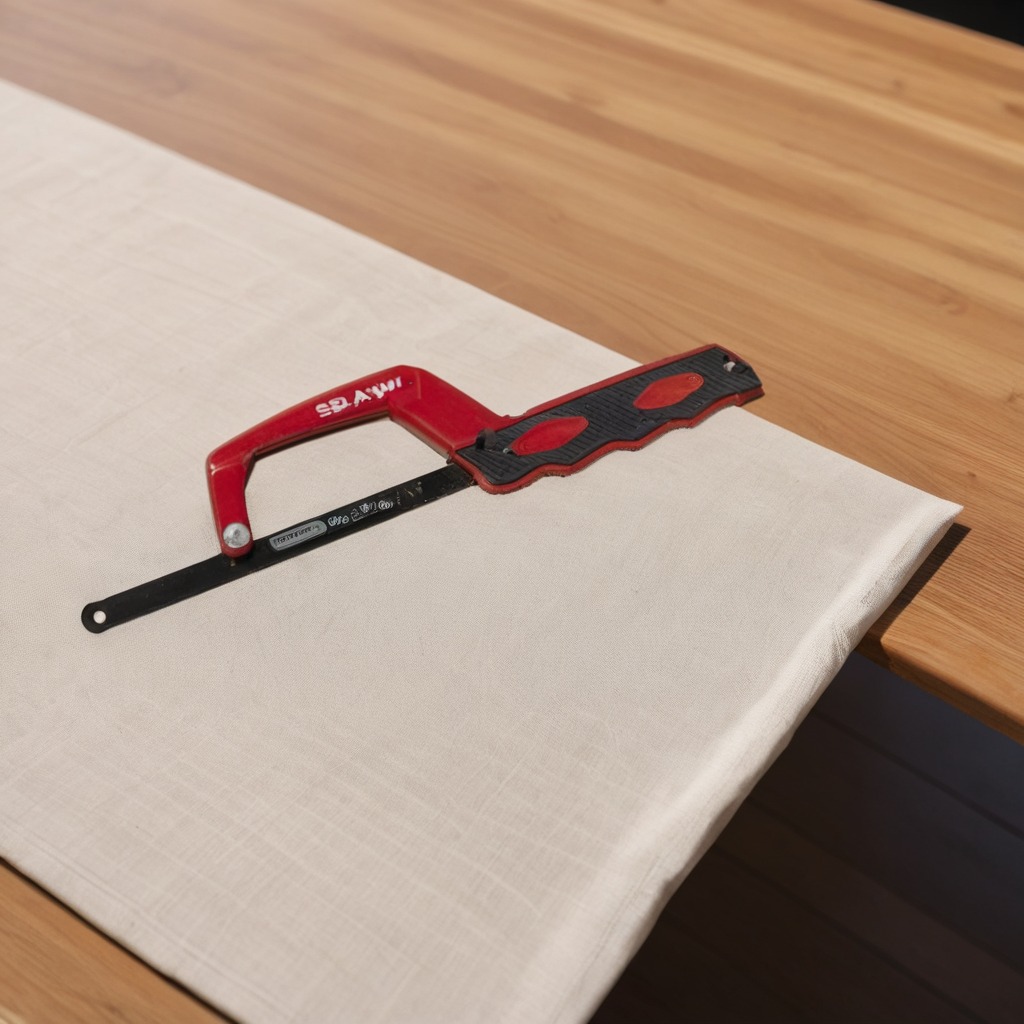
A handheld metal saw is lying on a wooden table in an outdoor workshop during daytime bright natural light soft shadows worn but beneath the cloth.